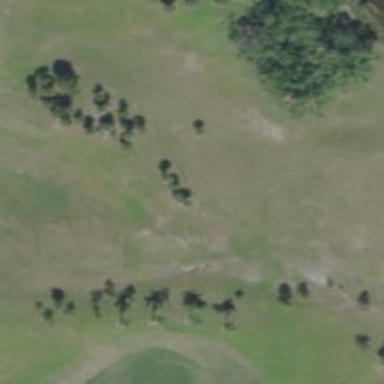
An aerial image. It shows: Disc golf hole.